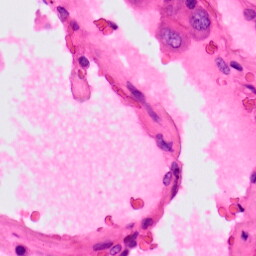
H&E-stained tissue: Lung